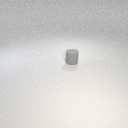
small gray rubber cylinder